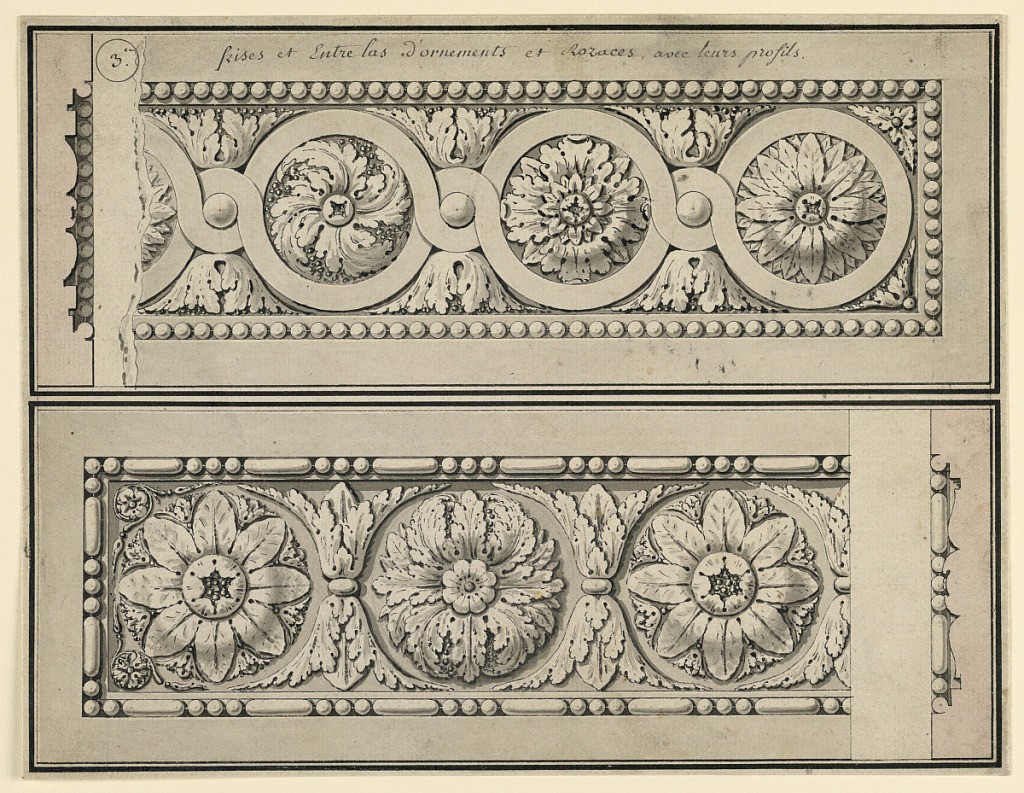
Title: Design for two friezes
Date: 1770-1790
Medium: Pen and Chinese ink, brush and watercolor, graphite on paper
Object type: Drawing
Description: The top frieze depicts intertwined, curved bands with rosettes. The bottom frieze shows rosettes of alternating design.